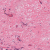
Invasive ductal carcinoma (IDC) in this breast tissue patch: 0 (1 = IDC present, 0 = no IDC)